Question: I have create a validation request file on request folder. It working fine in new insert. But when i update, it's not working also i pass the unique $id but not working.
a. Resource controller update method
'''
public function update(KlassNameRequest $request, $id)
{
$validated = $request->validated();
KlassName::where('id', $id)->update($validated);
}
'''
b. Validation code
'''
public function rules()
{
return [
'name' => 'required|unique:klass_names|max:128,' . $this->id,
'ref' => 'required|unique:klass_names|numeric|between:1,999,' . $this->id,
'seat_quota' => 'required|numeric|between:1,9999',
'division' => 'required',
'semester' => 'required',
];
}
'''
This message shows me when i update

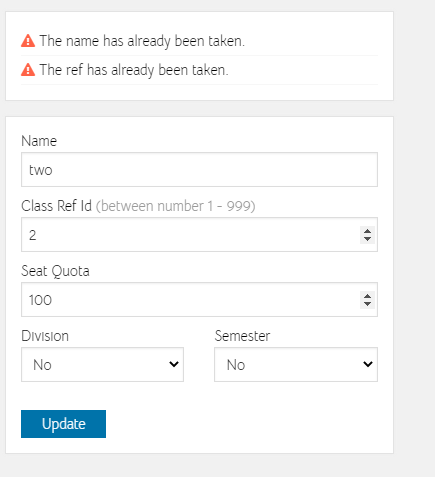
Answer: I have solve my problem in this way -
a. Add extra input hidden field passing id for $request method. Because my route is resource group route -
'''
<form action="{{ route('adm.kls.update', $kls->id) }}" method="post">
@csrf
@method('PUT')
<input type="hidden" name="id" value="{{ $kls->id }}">
</form>
'''
b. Some editing in validation code.
'''
public function rules() {
return [
'name' => 'required|max:128|unique:klass_names,name,' . $this->id,
'ref' => 'required|numeric|between:1,999|unique:klass_names,ref,' . $this->id,
'seat_quota' => 'required|numeric|between:1,9999',
];
}
'''
done.